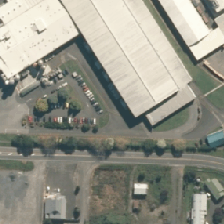
Land cover: urban_build_up